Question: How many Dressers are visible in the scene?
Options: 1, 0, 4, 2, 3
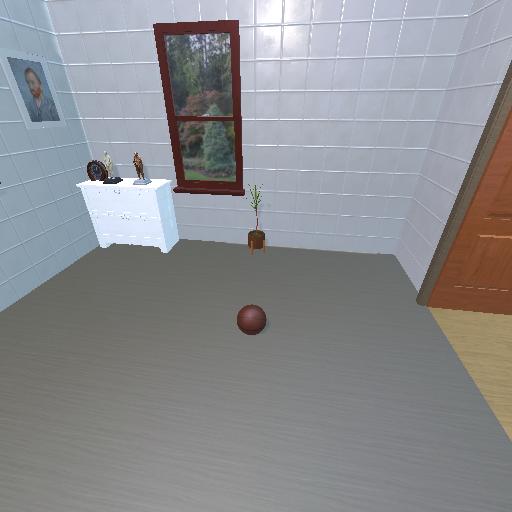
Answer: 1